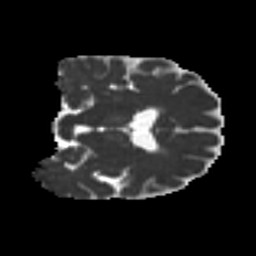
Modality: MD
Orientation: coronal
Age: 58
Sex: female
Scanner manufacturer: ge
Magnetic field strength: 3 T
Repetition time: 7.8 s
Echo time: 0.0613 s